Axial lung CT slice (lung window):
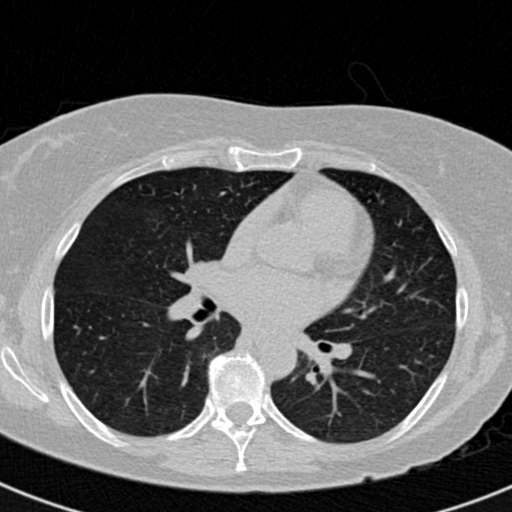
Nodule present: no